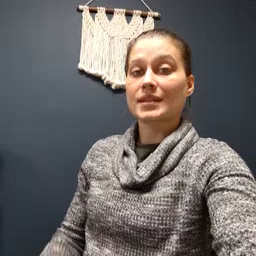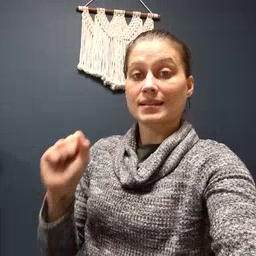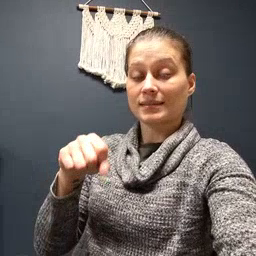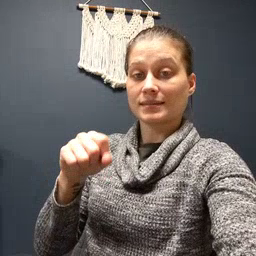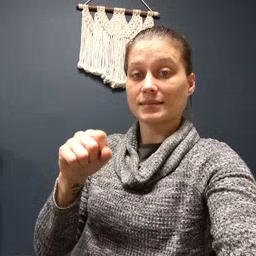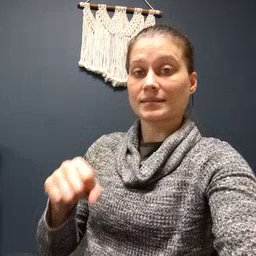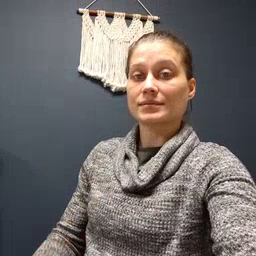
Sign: yes